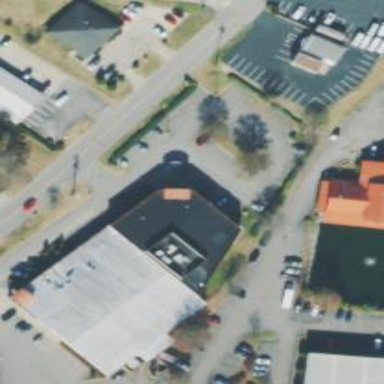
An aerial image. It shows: Leisure land featuring bowling alley.